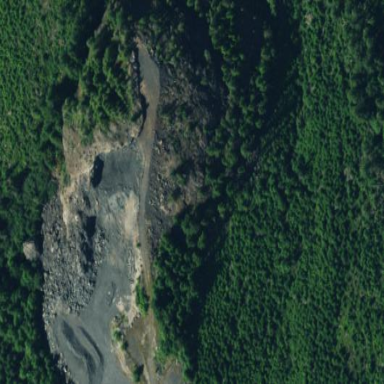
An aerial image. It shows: Quarry area where gravel is extracted.